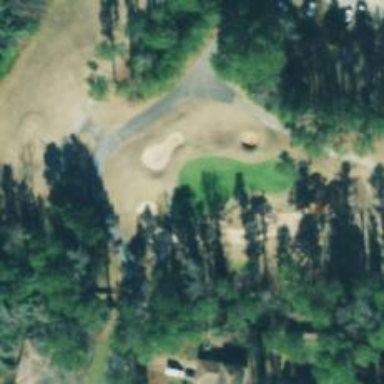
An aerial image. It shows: Golf hole.